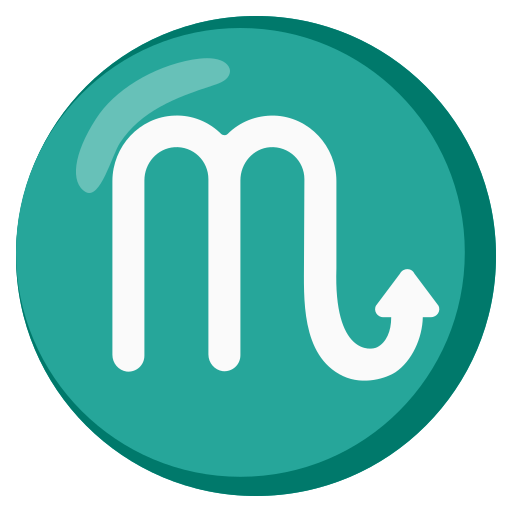
Emoji: ♏